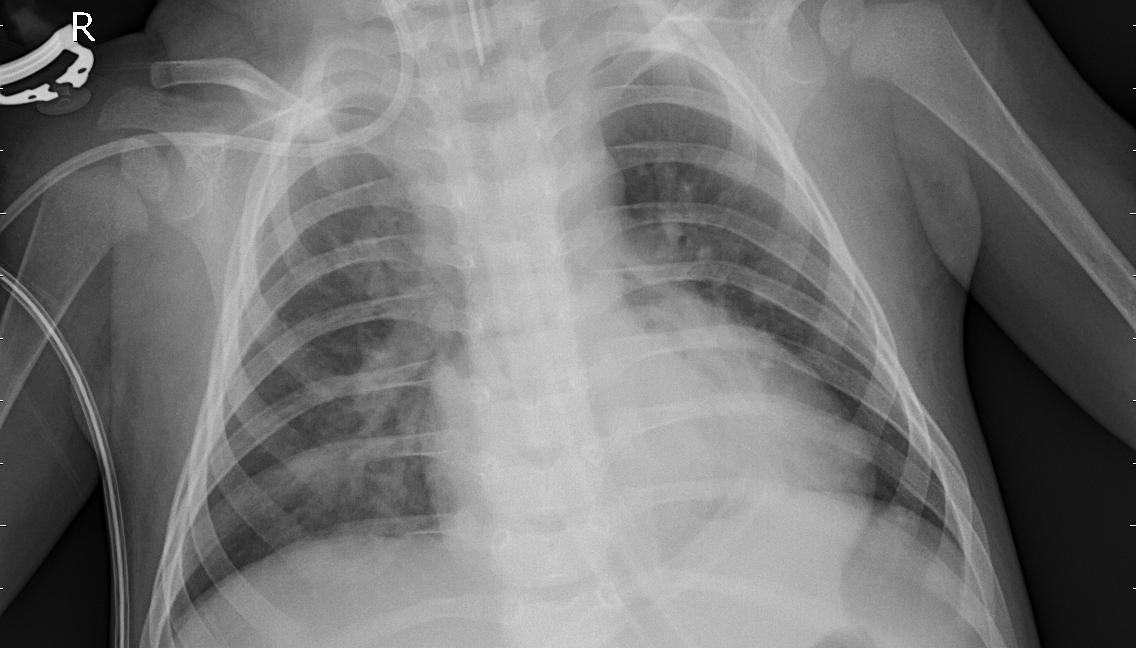
Diagnosis: PNEUMONIA